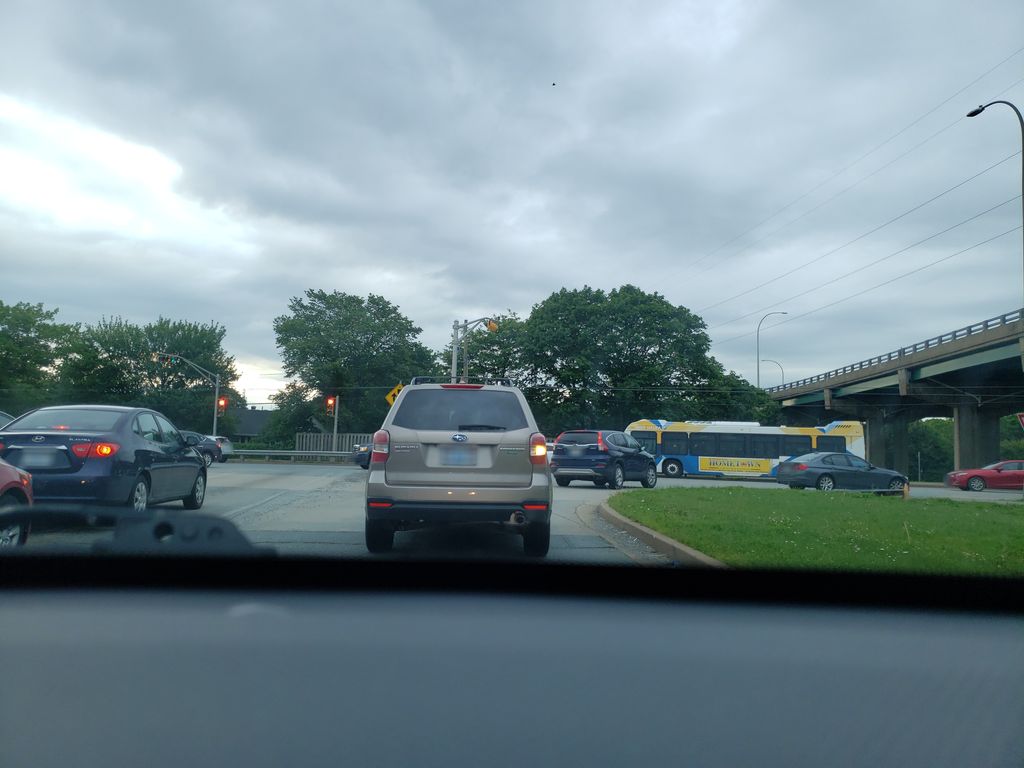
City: halifax